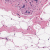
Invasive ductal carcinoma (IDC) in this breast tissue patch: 0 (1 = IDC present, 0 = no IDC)